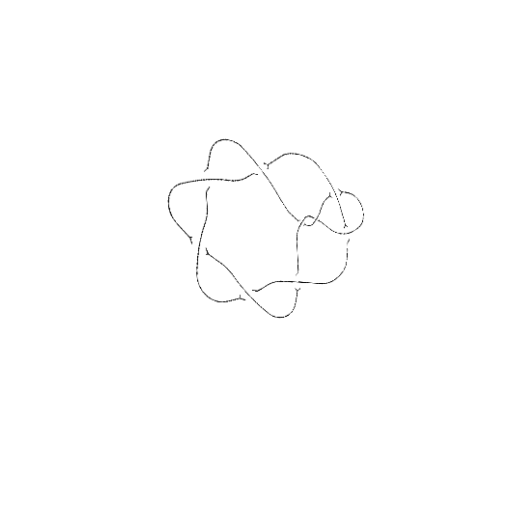
Crossing number: 9